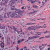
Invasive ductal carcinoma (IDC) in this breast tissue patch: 1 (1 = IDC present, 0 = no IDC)